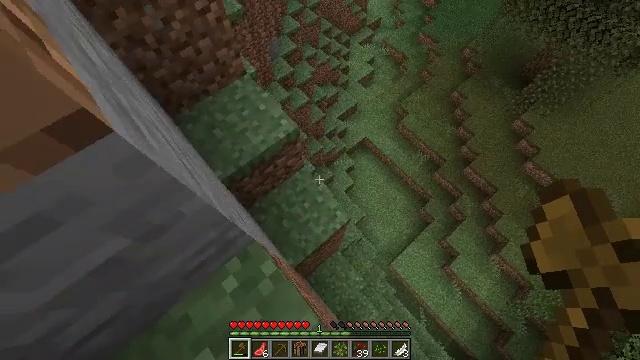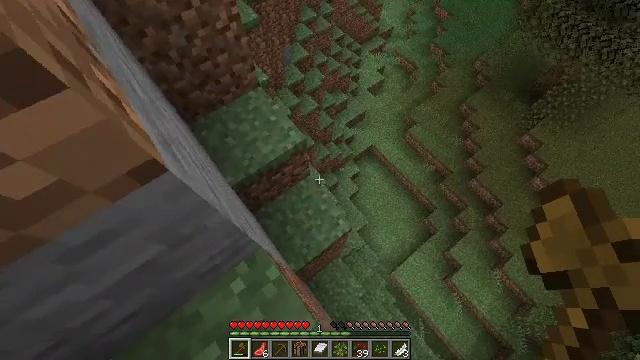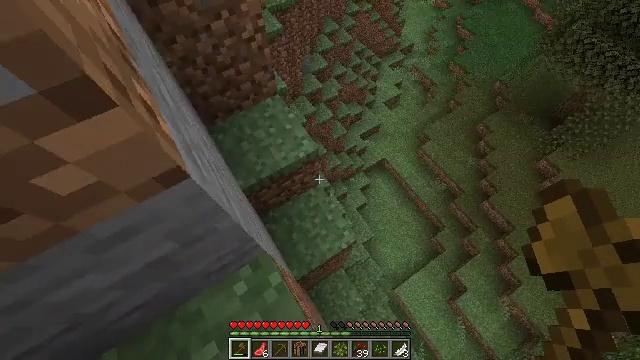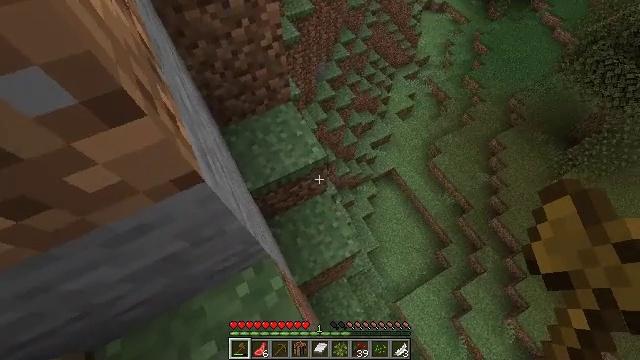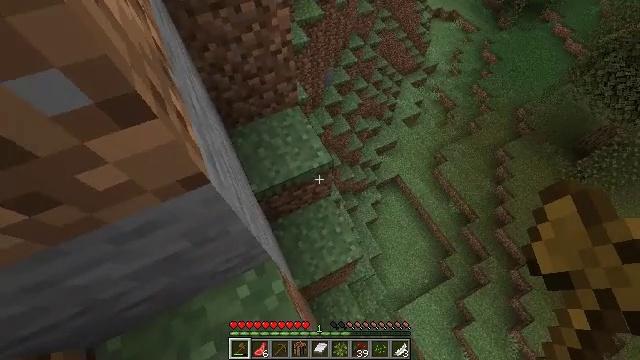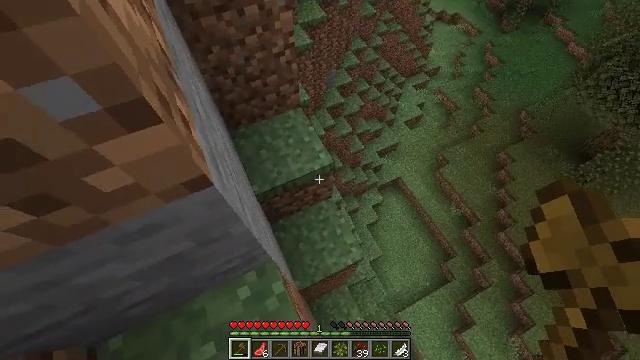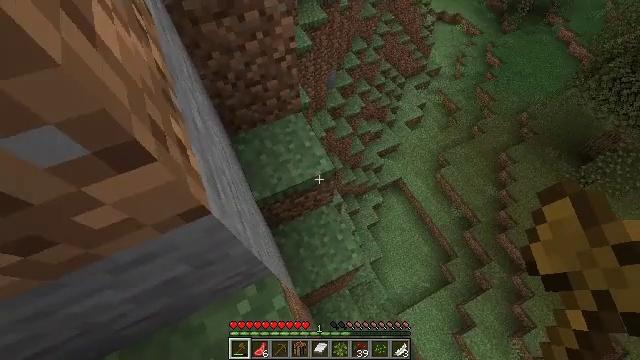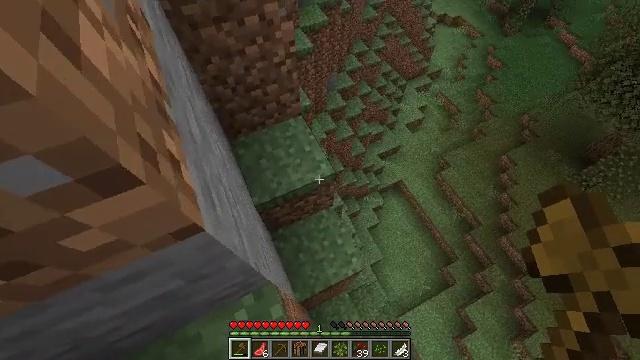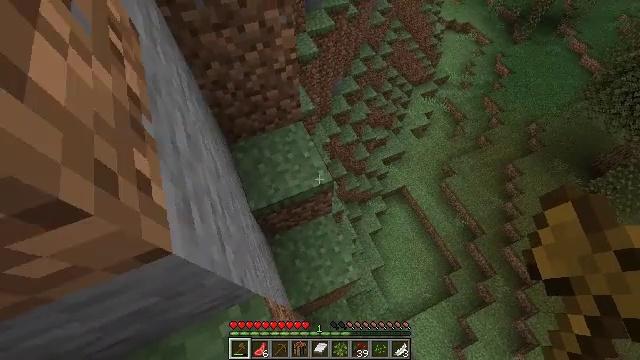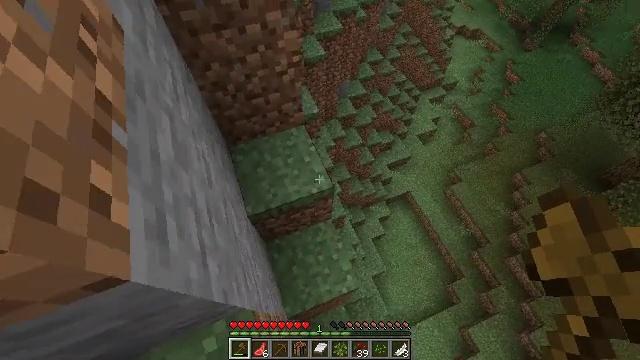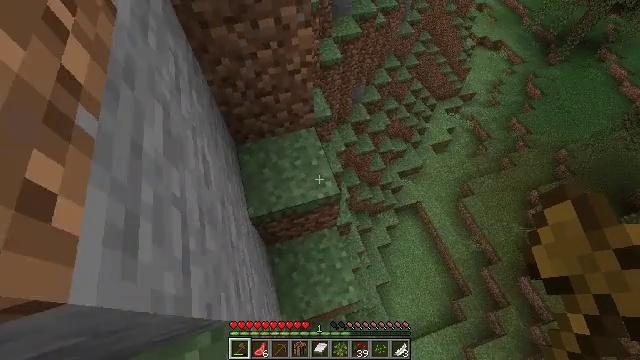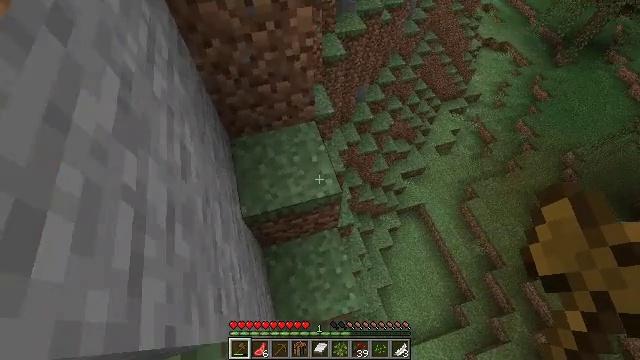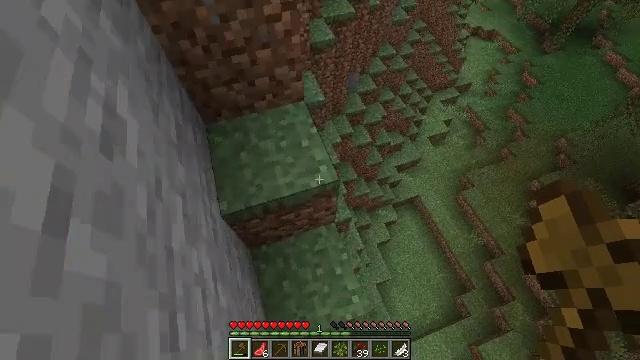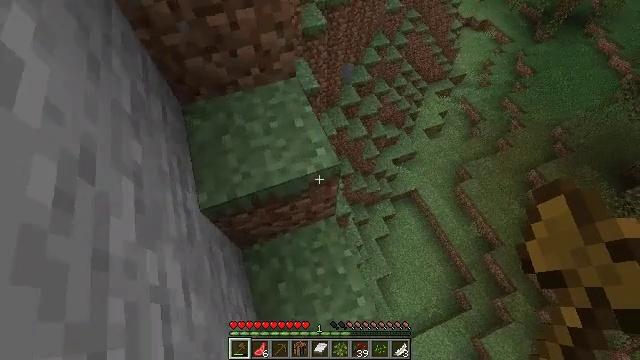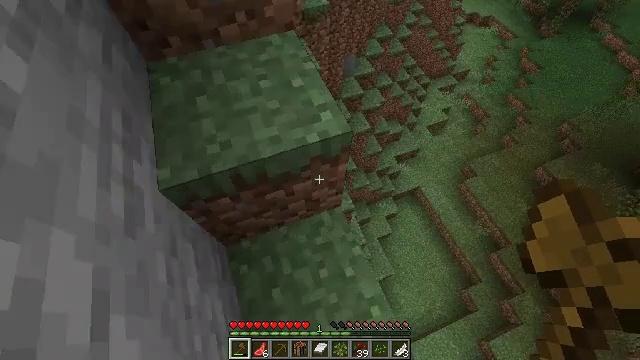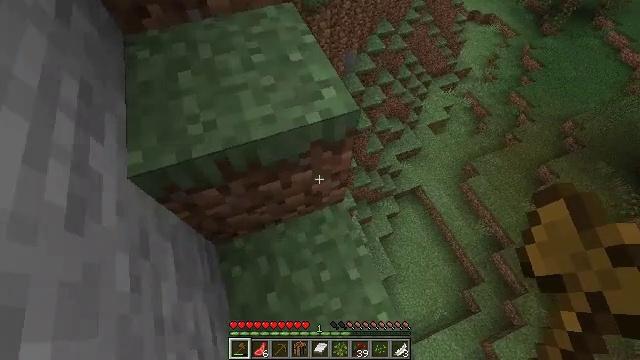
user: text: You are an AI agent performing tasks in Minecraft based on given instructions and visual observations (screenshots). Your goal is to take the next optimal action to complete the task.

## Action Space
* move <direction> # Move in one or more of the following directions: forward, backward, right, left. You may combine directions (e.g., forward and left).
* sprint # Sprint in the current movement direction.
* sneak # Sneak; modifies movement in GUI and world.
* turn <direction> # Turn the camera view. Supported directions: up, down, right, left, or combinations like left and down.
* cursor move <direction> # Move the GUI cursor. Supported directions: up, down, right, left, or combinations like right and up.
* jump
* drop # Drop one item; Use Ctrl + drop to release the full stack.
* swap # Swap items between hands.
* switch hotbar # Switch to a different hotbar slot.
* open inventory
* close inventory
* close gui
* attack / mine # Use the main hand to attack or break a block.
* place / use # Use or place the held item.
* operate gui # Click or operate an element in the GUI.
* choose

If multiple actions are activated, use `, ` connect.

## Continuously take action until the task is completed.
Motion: motion action
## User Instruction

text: Gather red sand by digging.
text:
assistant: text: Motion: turn left
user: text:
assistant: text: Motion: turn left and up
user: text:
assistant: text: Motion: turn left and up
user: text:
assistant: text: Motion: turn left
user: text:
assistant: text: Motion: no_op
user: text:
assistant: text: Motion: move forward
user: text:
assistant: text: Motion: move forward
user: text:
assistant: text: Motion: move forward, turn left
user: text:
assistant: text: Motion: move forward, turn left
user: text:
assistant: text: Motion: move forward, turn left
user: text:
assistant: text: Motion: move forward and move left
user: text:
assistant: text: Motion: move forward and move left, turn right
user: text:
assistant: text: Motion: move forward and move left, turn right
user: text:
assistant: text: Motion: no_op
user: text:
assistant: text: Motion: no_op
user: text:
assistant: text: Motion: no_op
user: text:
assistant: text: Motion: no_op
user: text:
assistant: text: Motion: move right, turn left
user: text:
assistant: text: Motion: move right, turn left and up
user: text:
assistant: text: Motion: move right, turn left and up
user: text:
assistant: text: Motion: turn left and up
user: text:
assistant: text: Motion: no_op
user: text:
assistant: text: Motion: no_op
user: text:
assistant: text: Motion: no_op
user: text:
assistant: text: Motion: no_op
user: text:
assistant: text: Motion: no_op
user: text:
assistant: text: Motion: no_op
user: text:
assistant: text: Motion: no_op
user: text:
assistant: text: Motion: no_op
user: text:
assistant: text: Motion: no_op